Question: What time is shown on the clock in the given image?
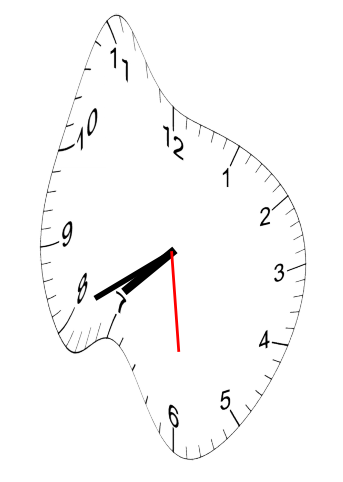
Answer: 07:40:29